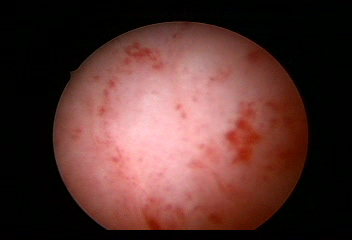
Modality: WLC
Class: Normal mucosa
Bladder cancer association: No